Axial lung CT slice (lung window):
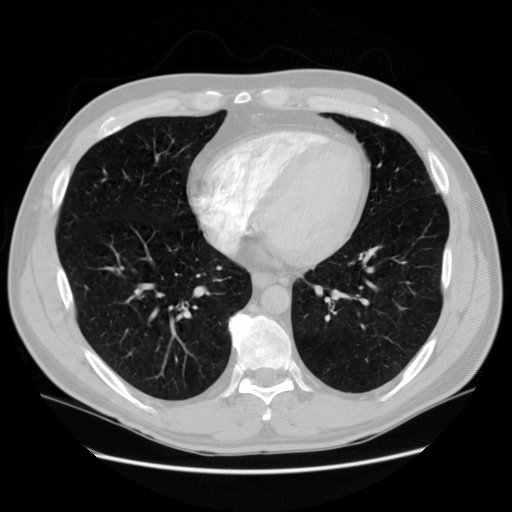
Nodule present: no